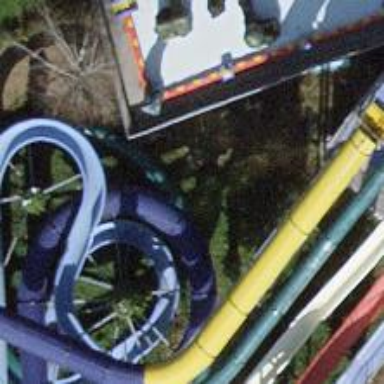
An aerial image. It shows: Water slide attraction.